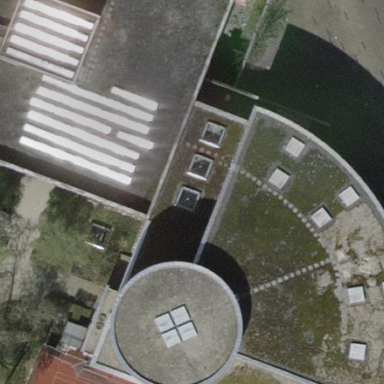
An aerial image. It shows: School building.